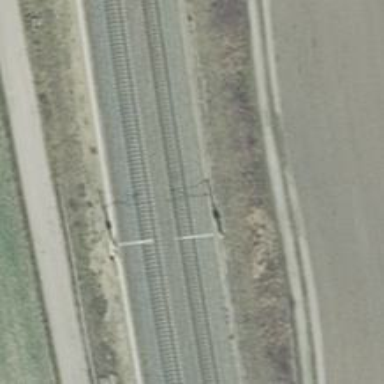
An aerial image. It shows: Milestone along the railway with catenary mast.